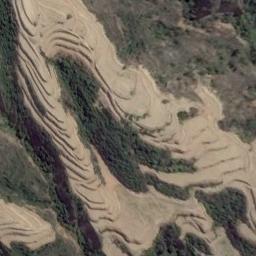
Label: terrace